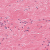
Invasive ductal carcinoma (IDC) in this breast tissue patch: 0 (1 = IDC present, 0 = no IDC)